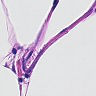
Metastatic tissue present: no